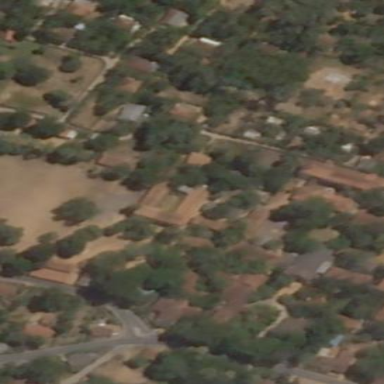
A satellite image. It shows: School.